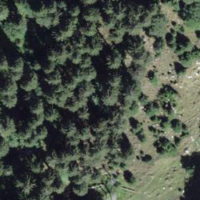
EUNIS habitat code: 43
Species observed at this site:
Arctium tomentosum